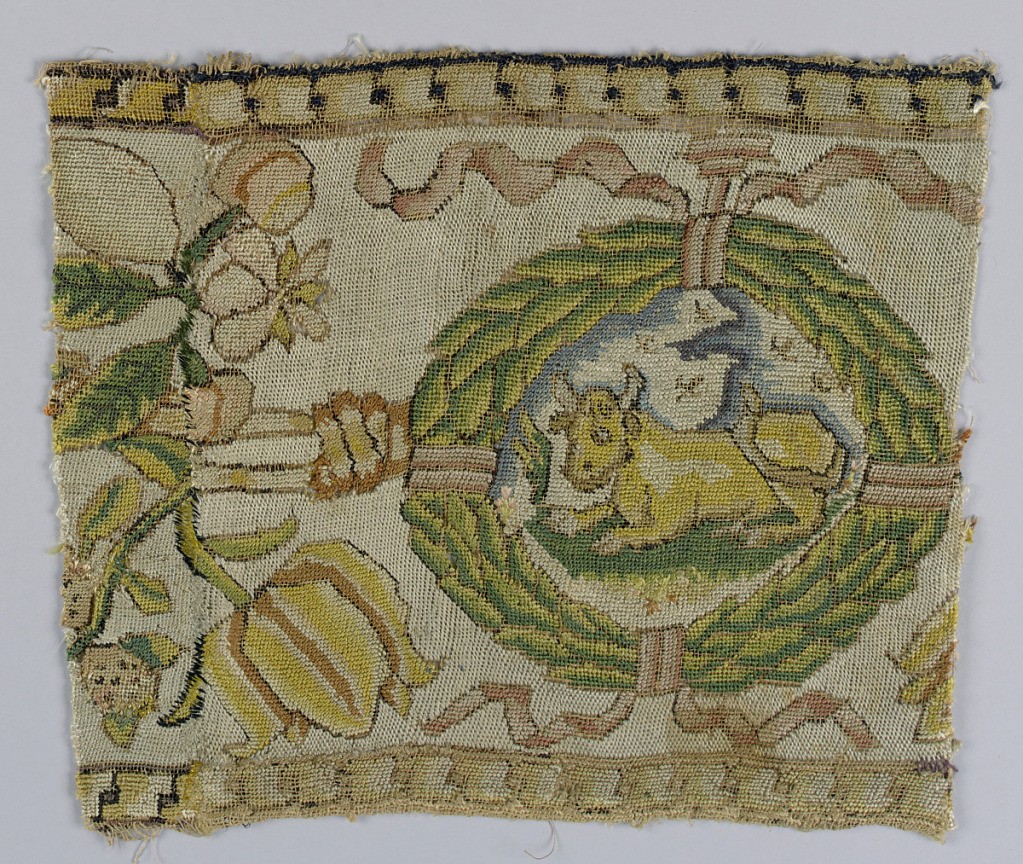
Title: Textile
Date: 16th or 17th century
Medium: silk Technique: counted stitch embroidery
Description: Border fragment with a cow in a wreath in multicolored silk.